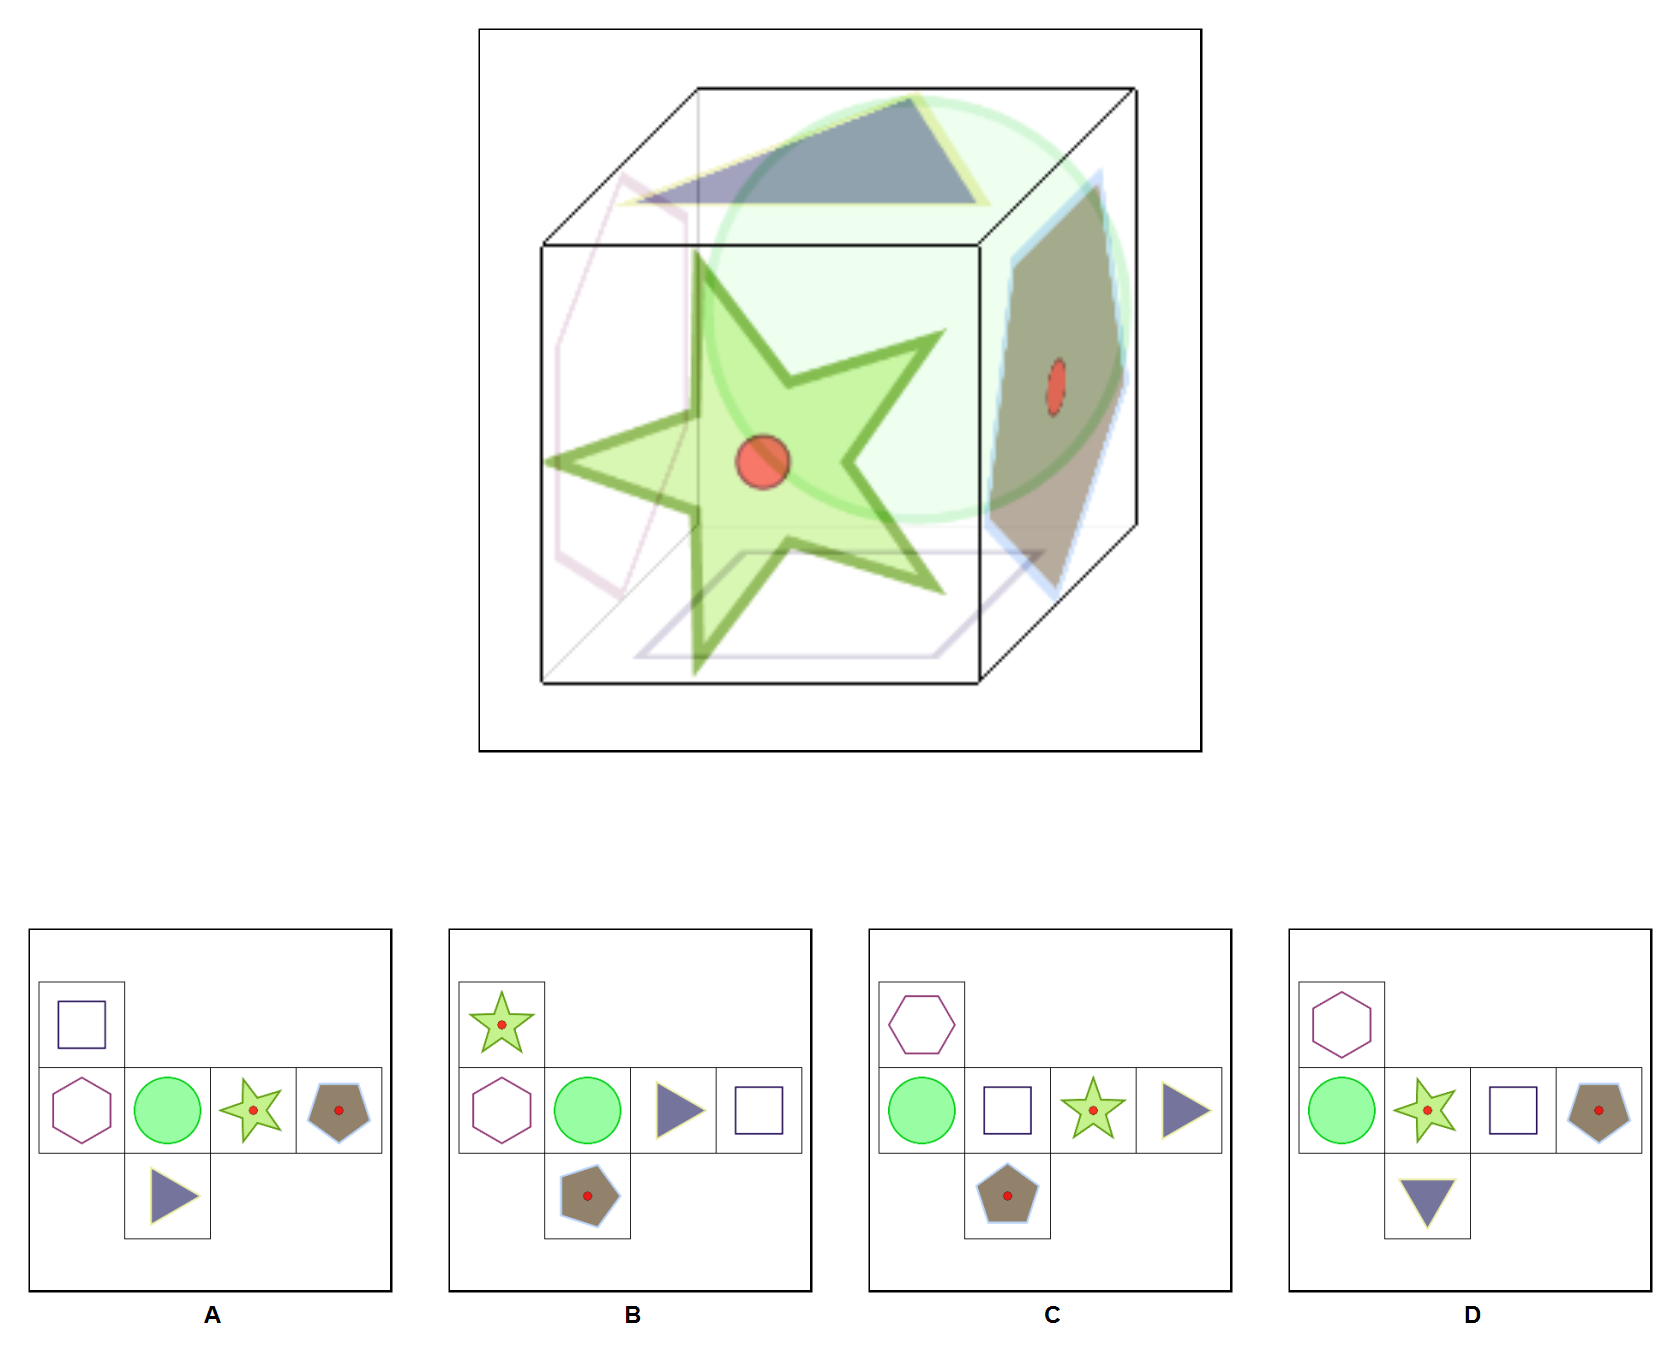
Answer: C